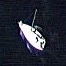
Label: Civil_yacht